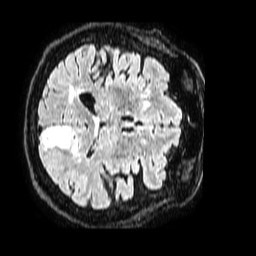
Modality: FLAIR
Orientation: axial
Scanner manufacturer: philips
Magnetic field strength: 1.5 T
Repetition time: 4.8 s
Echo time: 0.3 s